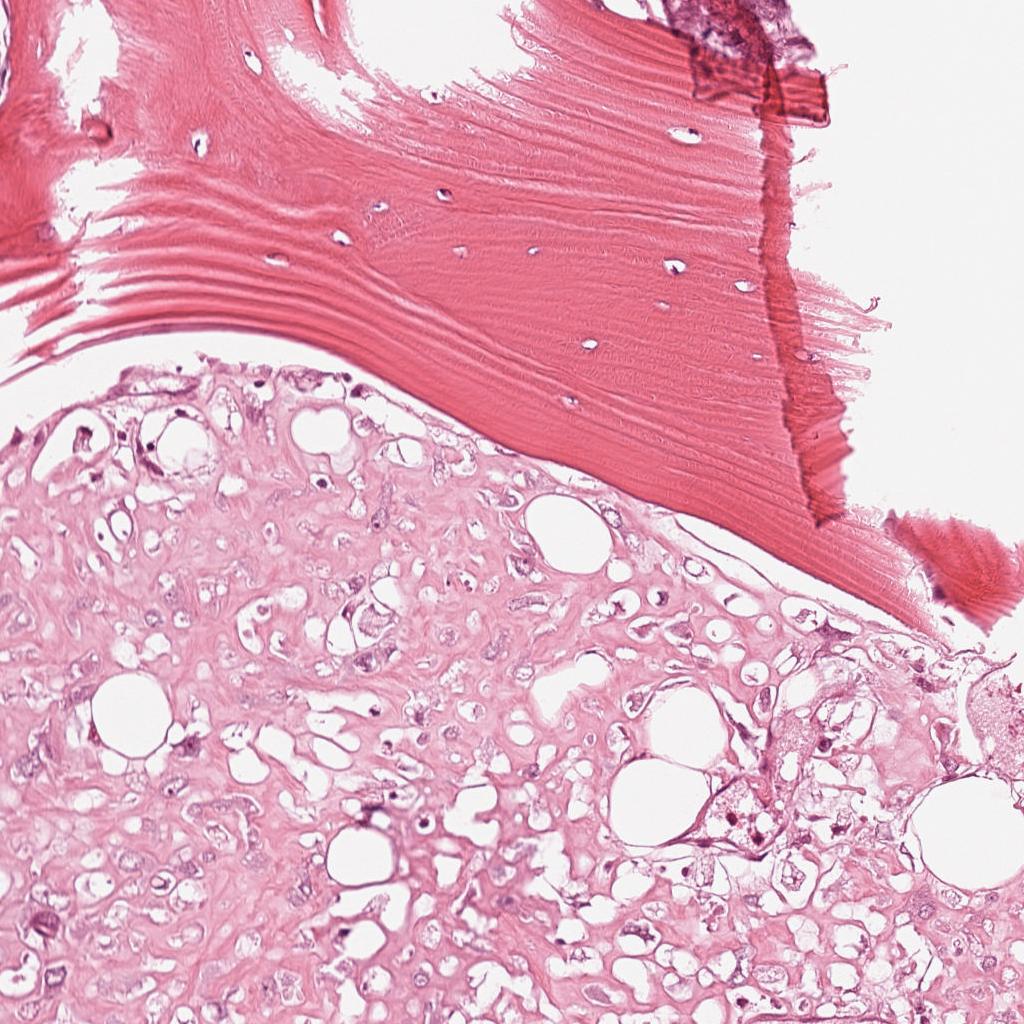
Label: Viable